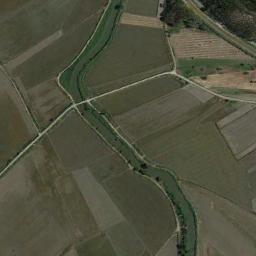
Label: river